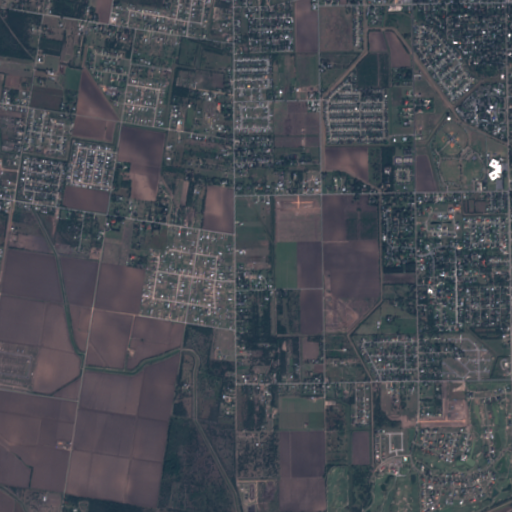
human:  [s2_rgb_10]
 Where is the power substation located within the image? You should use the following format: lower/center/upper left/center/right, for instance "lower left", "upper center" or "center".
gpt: The power substation is located in the upper right of the image.
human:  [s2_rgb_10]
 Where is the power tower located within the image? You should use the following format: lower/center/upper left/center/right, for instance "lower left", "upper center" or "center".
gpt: The power tower is located in the right of the image.
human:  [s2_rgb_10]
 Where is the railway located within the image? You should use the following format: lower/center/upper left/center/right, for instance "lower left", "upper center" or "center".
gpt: The railway is located in the upper of the image.
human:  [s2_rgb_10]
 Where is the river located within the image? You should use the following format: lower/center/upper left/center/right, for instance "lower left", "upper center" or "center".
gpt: The river is located in the lower right of the image.
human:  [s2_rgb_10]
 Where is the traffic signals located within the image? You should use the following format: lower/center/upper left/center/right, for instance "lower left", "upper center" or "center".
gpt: The traffic signals is located in the upper right of the image.
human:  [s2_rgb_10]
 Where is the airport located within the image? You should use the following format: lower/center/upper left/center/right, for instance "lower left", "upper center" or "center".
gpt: There is no airport in the image.